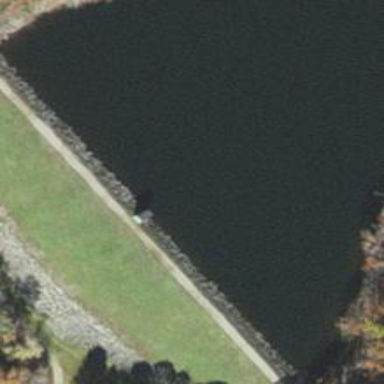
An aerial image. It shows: Dam along waterway.